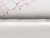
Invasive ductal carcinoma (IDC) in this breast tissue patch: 0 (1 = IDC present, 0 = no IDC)